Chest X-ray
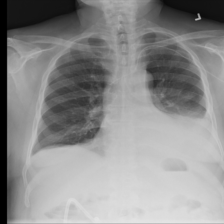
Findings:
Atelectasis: negative
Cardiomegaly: negative
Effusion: positive
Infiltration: negative
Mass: negative
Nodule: negative
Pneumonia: negative
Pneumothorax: negative
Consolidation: negative
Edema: negative
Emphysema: negative
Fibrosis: negative
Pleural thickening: negative
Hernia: negative